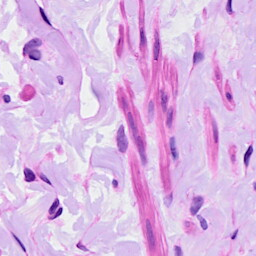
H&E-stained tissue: Ovarian